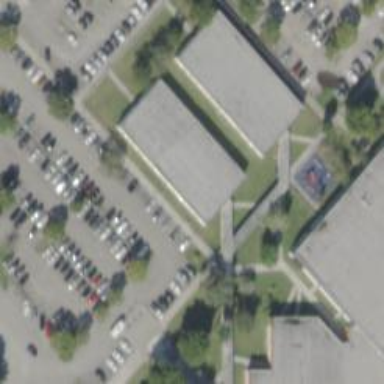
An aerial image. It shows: School building.